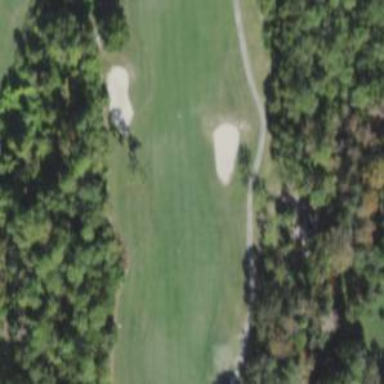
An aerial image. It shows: View of golf hole.